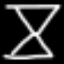
Label: hourglass